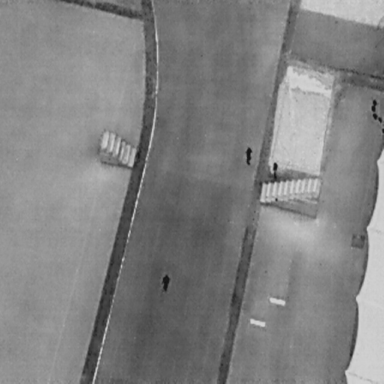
There are three People in the infrared image.